Interaction volume radius: 5 \u00c5
Interaction volume height: 15 \u00c5
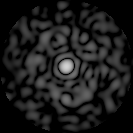
Disorder parameter: 0.7808